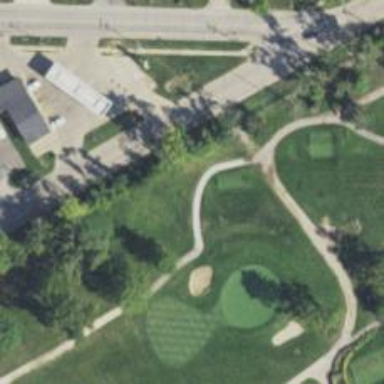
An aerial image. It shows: Footway that serves as golf path.